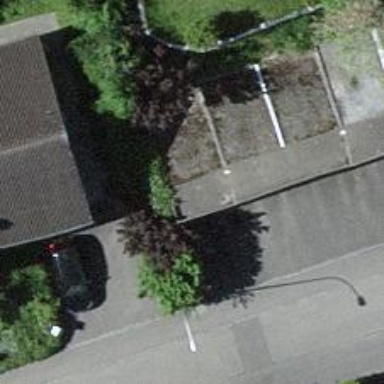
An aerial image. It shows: Parking entrance.